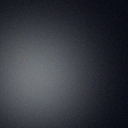
Screen state: off